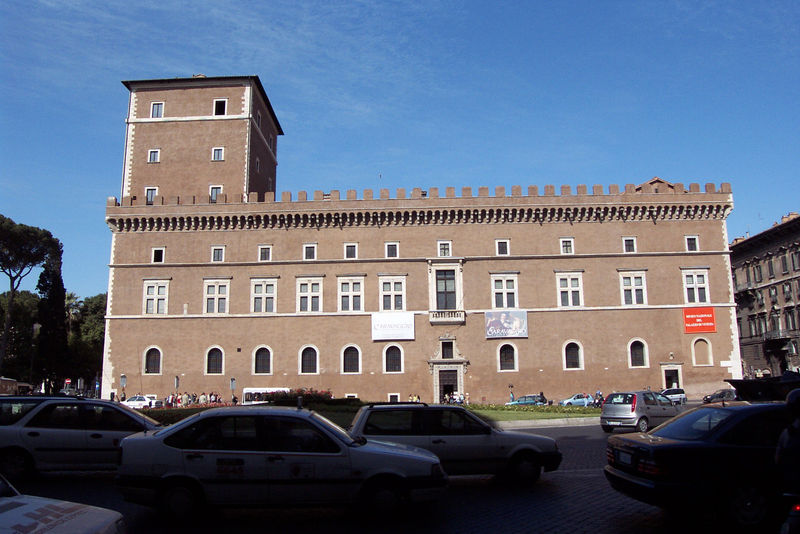
Titel: Palazzo Venezia, Rom
Standort: Rom, Palazzo Venezia (EU - I - Latium)
Schlagwörter: baum, blau, himmel, weiß, bäume, menschen, braun, fenster, straße, tür, dach, gebäude, haus, rot, schloss, alt, architektur, sonne, schön, turm, balkon, sommer, bogen, fassade, italien, türe, auto, banner, zinnen, foto, fotografie, schild, offen, burg, gross, schilder, österreich, rom, fahren, mittelalter, rechteckig, rötlich, autos, kaserne, bauwerk, parkplatz, roma, universität, prunkvoll, altertum, pkw, scloss, taxi, palazzo venezia, piazza venezia, bidler, rndbogen, enportal